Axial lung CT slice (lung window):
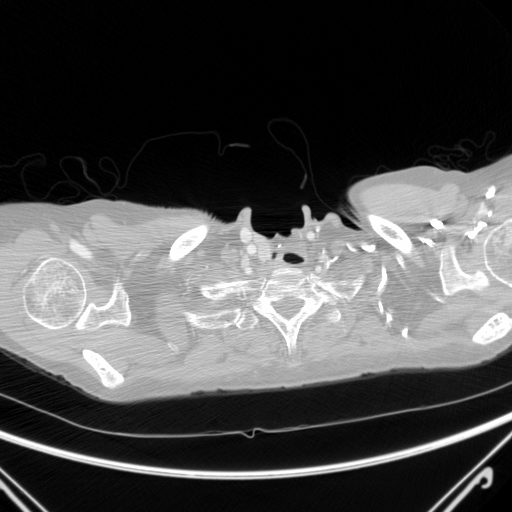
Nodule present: no